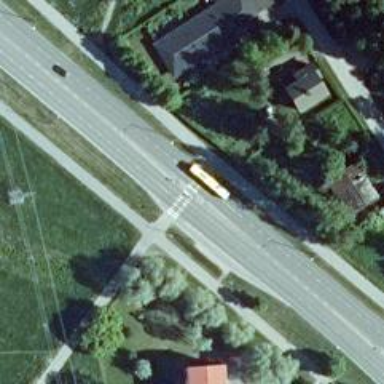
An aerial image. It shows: Secondary road with asphalt surface.